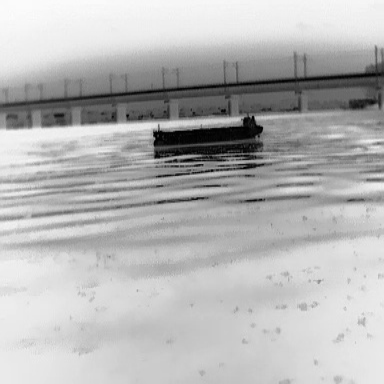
There is a liner in the infrared image.